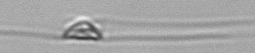
Label: Chaetoceros_similis